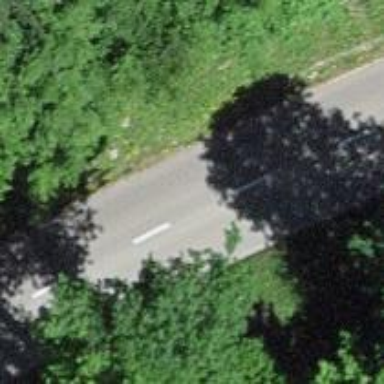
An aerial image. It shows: Secondary road.